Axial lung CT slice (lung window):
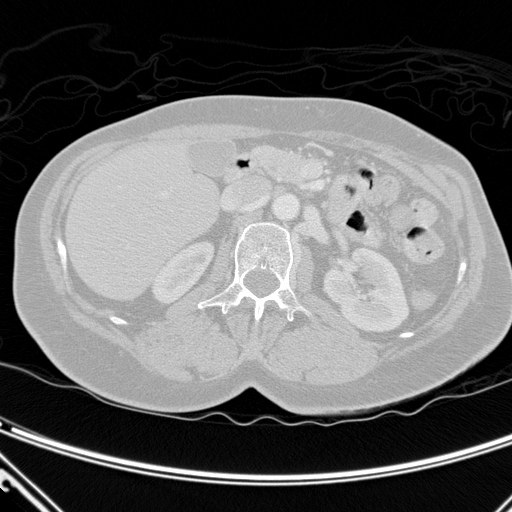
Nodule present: no